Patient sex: M
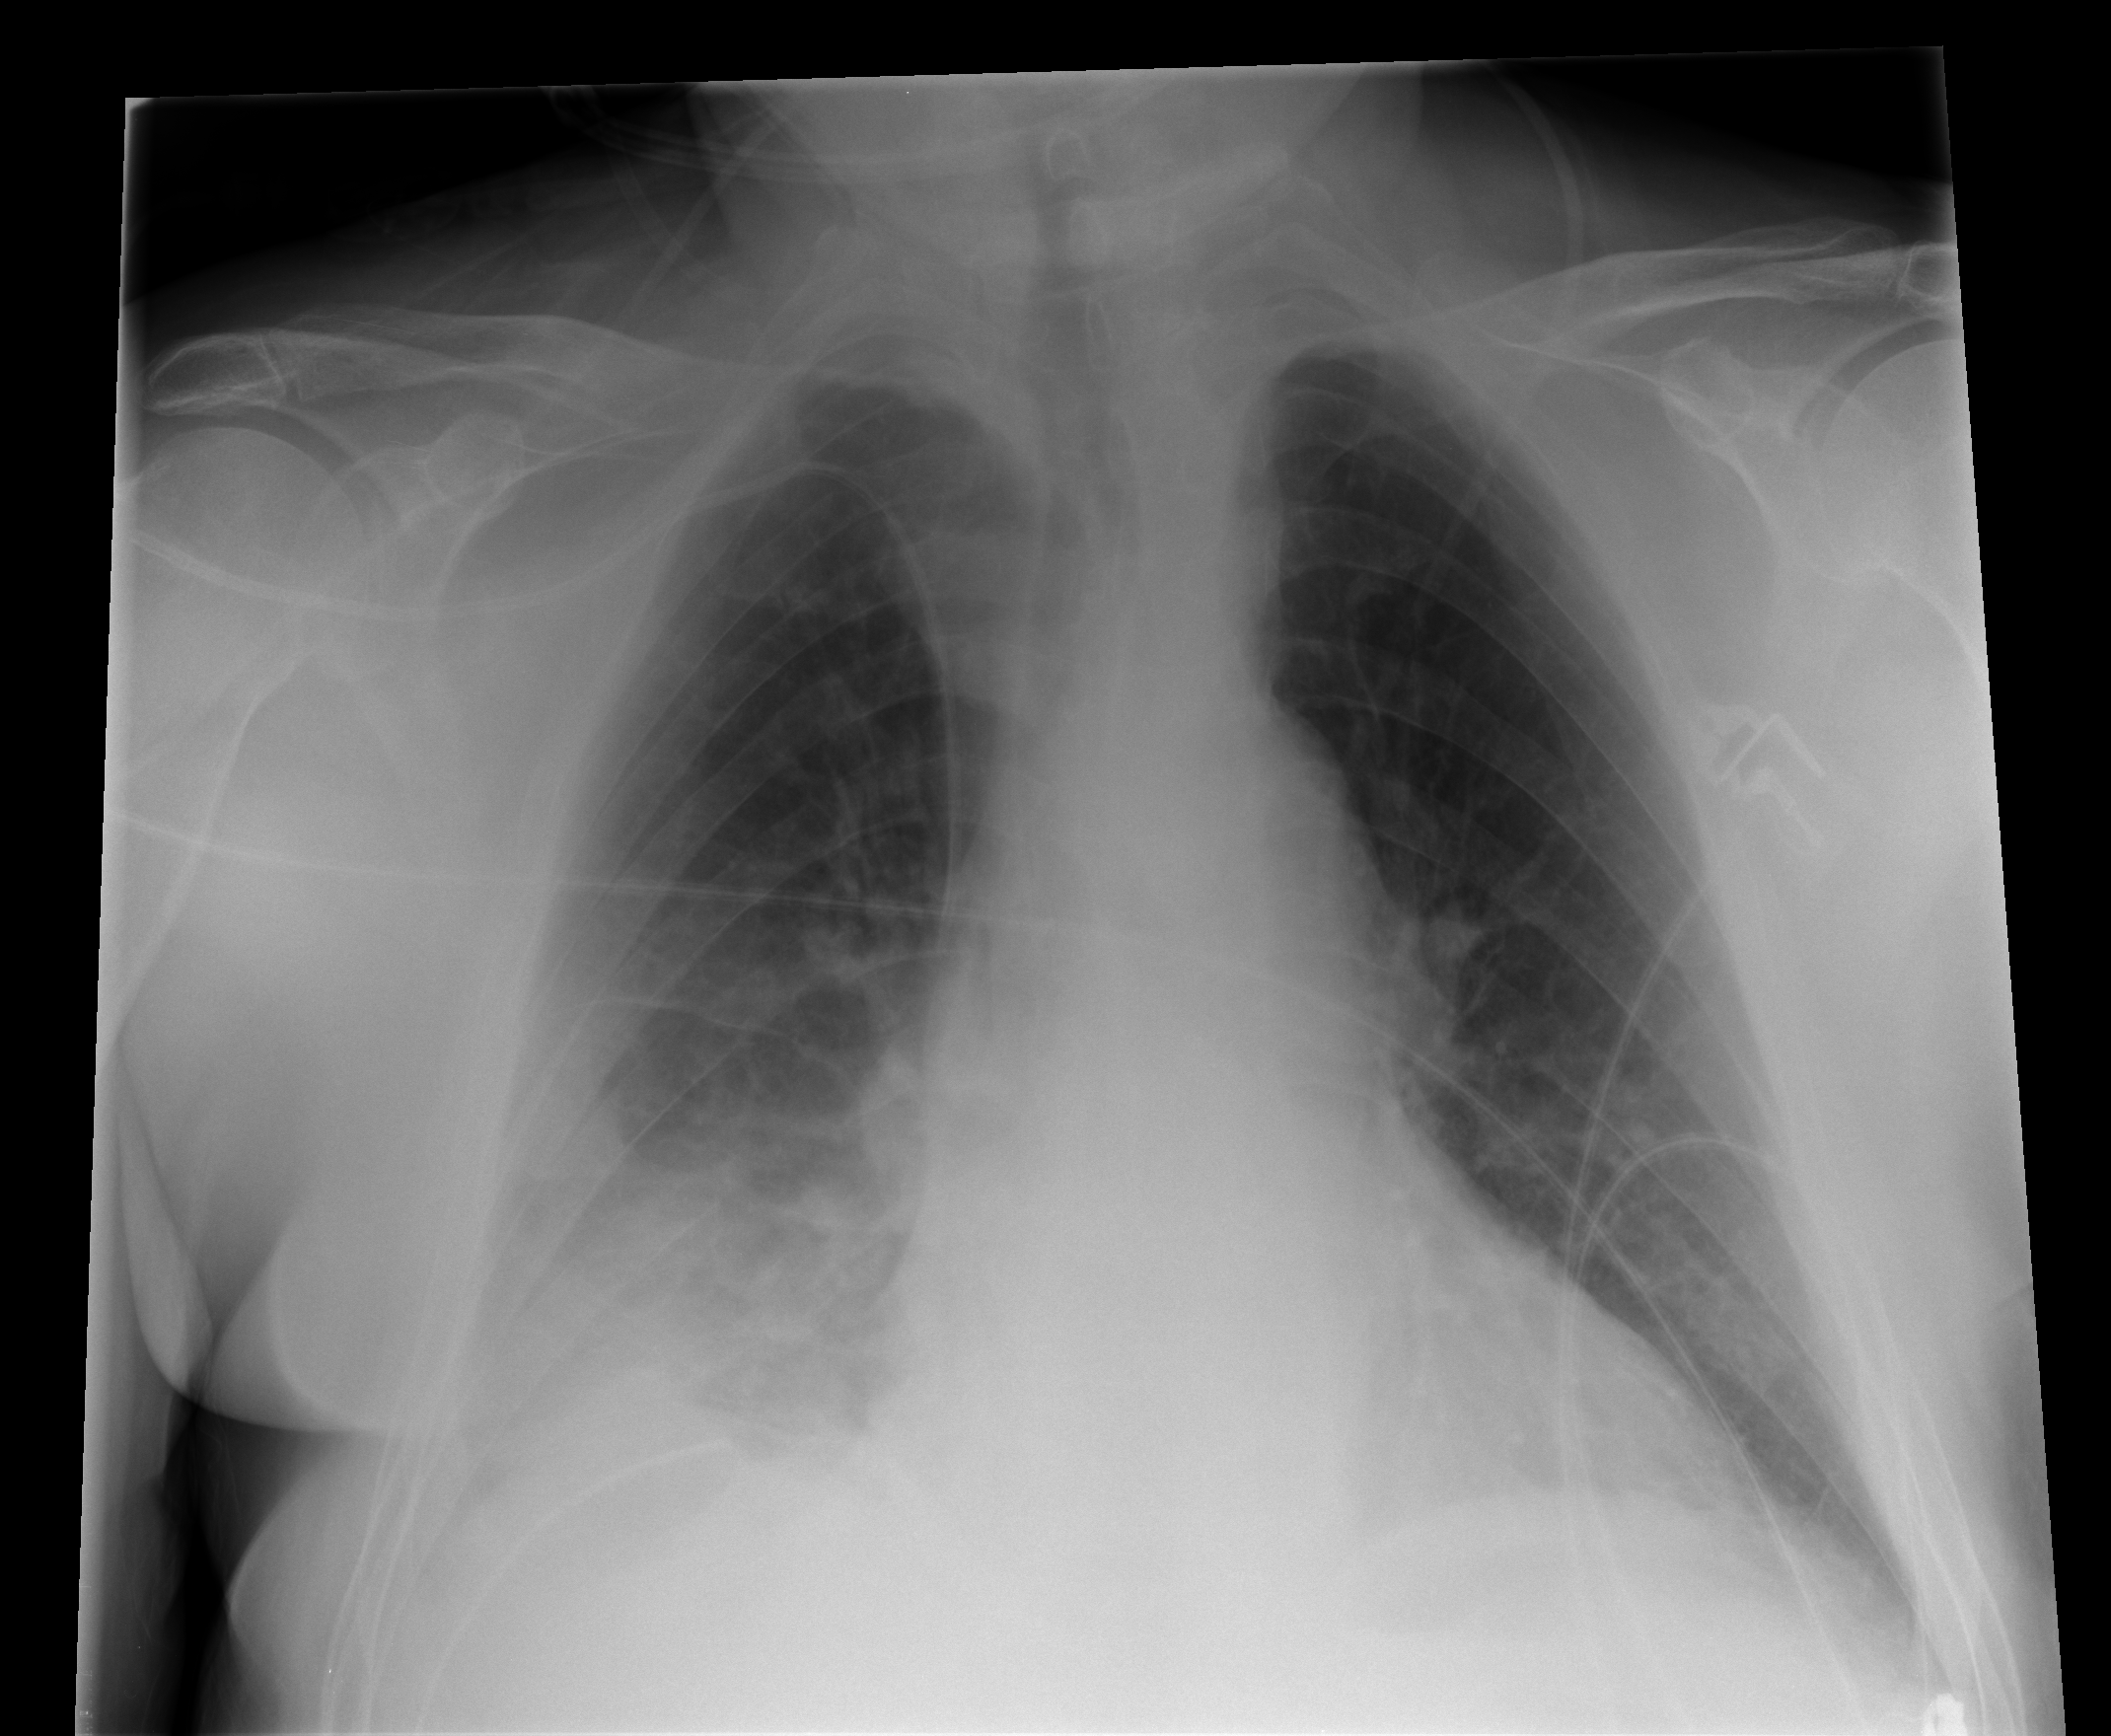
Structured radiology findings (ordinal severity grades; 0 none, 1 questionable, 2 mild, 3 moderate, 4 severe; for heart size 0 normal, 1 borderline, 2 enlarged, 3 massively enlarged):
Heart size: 2
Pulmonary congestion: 1
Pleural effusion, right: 3
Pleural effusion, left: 1
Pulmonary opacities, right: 2
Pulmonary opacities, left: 0
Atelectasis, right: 2
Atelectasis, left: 2